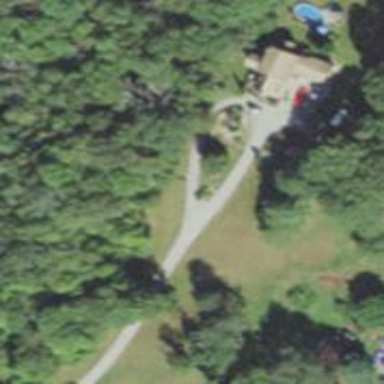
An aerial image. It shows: Residential driveway.